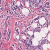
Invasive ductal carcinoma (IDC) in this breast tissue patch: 1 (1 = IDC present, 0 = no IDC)